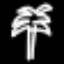
Label: palm tree